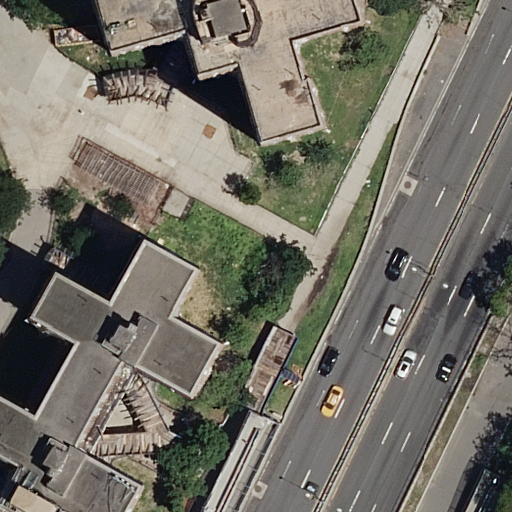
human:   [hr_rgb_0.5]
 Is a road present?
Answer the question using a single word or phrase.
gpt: yes

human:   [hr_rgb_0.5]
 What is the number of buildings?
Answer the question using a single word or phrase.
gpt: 2

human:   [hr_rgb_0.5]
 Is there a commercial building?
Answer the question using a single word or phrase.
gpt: no

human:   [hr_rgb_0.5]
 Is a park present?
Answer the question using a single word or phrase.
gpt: yes

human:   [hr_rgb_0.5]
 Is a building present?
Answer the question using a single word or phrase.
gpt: yes

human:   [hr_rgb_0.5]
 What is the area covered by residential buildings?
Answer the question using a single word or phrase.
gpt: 745m2

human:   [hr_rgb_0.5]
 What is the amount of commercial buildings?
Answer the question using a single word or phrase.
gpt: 0

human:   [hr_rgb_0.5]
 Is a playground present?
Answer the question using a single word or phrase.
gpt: yes

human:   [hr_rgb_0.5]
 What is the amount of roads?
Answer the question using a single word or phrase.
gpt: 9

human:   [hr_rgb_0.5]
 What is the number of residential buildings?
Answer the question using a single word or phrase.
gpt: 2

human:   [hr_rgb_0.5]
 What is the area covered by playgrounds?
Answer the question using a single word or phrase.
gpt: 31m2

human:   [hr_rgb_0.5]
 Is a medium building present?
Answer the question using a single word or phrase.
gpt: no

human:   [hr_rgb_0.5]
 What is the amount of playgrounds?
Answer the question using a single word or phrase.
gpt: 1

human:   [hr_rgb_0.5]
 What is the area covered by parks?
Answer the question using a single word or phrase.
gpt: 8197m2

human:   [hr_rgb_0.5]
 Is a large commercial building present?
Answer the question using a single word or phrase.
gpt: no

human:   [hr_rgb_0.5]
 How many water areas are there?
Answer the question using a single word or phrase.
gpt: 0

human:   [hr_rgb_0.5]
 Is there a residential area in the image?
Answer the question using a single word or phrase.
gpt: yes

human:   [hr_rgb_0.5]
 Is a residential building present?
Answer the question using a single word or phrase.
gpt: yes

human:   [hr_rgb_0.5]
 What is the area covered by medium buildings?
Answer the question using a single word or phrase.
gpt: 0m2

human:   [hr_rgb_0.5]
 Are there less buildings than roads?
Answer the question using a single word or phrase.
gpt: yes

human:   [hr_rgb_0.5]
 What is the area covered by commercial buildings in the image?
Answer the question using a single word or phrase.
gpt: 0m2

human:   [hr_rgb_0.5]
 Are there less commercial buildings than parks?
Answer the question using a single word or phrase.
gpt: yes

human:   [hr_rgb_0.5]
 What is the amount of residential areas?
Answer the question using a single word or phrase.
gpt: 1

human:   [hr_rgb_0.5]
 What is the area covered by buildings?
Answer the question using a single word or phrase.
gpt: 745m2

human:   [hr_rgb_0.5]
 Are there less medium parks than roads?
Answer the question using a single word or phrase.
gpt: yes

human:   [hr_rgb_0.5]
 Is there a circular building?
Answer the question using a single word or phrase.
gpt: no

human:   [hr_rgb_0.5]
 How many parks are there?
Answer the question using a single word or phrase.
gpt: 1

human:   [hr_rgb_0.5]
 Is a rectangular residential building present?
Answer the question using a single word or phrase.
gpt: no

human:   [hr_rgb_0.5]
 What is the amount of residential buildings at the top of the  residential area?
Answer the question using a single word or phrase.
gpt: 1

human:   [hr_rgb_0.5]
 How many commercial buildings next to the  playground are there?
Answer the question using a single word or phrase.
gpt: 0

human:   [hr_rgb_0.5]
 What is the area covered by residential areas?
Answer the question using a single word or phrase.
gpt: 4906m2

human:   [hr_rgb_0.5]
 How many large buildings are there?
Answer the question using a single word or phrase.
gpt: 1

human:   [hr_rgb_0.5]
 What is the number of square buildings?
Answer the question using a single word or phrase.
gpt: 0

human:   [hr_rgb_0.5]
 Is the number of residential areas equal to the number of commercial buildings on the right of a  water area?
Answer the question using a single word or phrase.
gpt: no

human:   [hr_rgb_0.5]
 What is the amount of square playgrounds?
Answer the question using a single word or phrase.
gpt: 0

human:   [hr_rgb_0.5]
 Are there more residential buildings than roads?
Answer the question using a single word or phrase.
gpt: no

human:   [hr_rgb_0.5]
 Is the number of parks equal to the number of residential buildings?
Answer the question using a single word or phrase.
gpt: no

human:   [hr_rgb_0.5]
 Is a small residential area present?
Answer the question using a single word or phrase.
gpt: no

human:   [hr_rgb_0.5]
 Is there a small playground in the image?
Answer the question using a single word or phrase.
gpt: yes

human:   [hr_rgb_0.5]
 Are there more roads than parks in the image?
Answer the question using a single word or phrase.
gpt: yes

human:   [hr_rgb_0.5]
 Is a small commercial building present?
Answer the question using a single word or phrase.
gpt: no

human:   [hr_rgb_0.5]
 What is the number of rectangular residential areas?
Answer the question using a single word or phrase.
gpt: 1

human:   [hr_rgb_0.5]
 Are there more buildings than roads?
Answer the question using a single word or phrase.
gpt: no

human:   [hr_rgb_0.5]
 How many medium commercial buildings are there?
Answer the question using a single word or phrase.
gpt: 0

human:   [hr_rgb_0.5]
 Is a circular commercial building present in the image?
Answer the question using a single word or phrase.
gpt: no

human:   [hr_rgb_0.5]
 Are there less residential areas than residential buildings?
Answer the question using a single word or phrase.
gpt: yes

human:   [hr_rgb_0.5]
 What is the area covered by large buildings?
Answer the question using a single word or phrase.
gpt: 692m2

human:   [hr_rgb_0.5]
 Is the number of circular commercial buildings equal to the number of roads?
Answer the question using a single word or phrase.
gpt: no

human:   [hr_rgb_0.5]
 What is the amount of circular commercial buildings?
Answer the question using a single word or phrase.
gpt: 0

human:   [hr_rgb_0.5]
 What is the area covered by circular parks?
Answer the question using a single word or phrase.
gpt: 0m2

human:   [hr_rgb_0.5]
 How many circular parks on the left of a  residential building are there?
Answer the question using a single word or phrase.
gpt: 0

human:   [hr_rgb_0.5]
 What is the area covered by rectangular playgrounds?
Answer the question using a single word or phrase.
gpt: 31m2

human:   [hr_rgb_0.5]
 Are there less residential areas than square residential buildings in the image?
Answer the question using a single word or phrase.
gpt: no

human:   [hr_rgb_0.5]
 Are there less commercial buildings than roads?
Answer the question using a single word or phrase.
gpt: yes

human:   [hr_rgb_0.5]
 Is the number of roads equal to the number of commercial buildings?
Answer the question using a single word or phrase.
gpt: no

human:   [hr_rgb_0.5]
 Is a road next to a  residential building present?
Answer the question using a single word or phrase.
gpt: yes

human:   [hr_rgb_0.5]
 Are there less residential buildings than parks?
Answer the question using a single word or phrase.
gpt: no

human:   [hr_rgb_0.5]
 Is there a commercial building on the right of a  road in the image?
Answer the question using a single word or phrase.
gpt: no

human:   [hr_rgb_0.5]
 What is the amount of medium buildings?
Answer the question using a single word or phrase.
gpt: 0

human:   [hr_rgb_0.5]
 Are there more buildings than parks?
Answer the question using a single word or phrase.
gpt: yes

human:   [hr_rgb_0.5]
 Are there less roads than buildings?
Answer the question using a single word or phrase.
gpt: no

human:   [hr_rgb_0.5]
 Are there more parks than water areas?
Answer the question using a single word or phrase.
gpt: yes

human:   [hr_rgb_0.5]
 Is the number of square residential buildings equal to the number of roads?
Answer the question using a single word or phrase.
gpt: no

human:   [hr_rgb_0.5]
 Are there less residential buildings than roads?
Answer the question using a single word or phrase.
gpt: yes